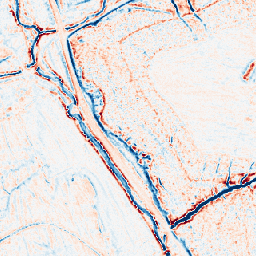
Category: edge_preserving
Decomposition family: bilateral
Decomposition parameters: d: 9
sigma_color: 50
sigma_space: 25
Upsampling method: nearest
Upsampling parameters: scale: 8
Upsampling scale: 8